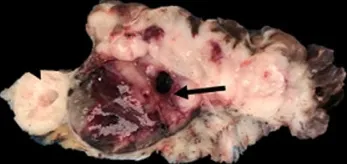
Cut section show nodular, white-tan and hemorrhagic tumour.
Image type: radiology (ct)